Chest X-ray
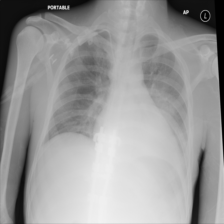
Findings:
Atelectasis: negative
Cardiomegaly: negative
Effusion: negative
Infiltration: negative
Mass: negative
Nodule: negative
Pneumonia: negative
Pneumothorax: negative
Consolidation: negative
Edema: negative
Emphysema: negative
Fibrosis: negative
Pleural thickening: negative
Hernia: negative